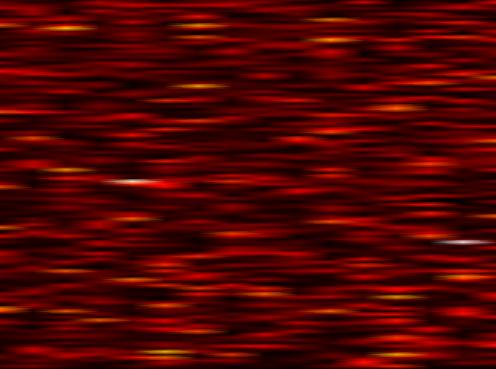
Label: WOLA